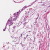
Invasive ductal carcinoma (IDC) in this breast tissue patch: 0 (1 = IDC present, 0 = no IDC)